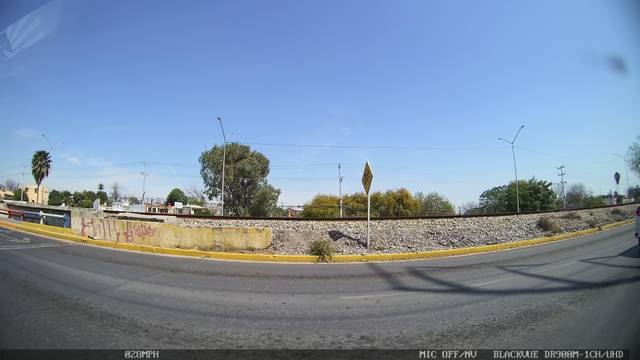
Region: Mexico
Coordinates: 25.704, -100.259